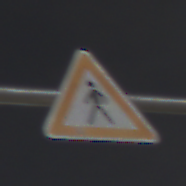
Verkehrszeichen: FussgaengerRechts
Umgebung: Outdoor, Urban
Tageszeit: Night
Wetter: PartlyCloudy
Licht: Artificial
Jahreszeit: NotSpecified
Kontrast: HighContrast